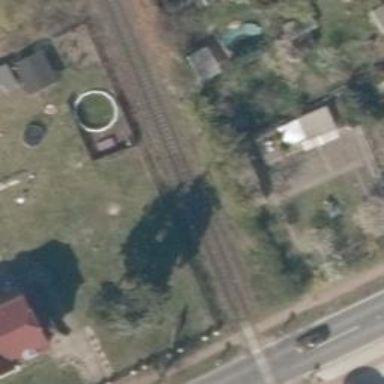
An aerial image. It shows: Railway signal.